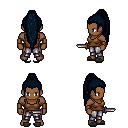
a pixel art fantasy rpg character, male body template, human, dark skin, brown pirate shirt, metal pants, raven extra-long topknot hairstyle, leather bracers, gray slippers, dagger, four views (front, back, left, right), 2x2 character sprite sheet, small pixel art, hard edges, no anti-aliasing